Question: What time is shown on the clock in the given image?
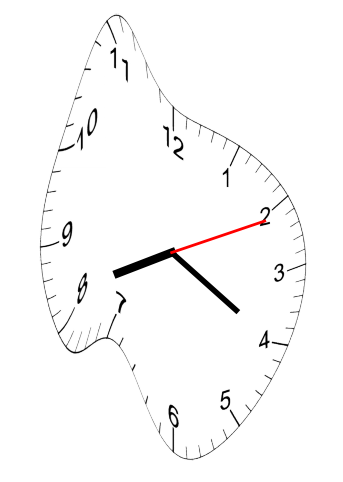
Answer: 08:20:11